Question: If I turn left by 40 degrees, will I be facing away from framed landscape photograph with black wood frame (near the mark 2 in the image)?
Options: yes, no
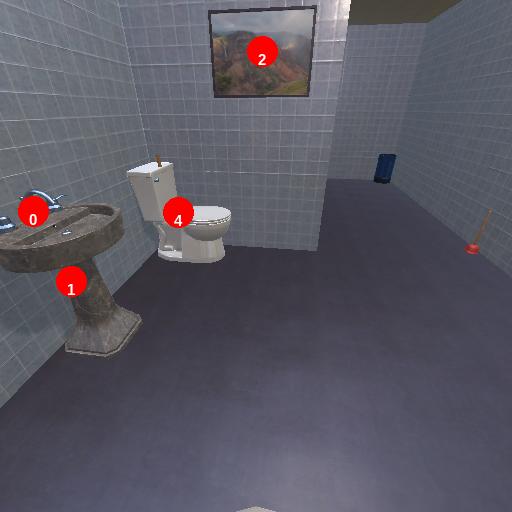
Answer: yes